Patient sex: F
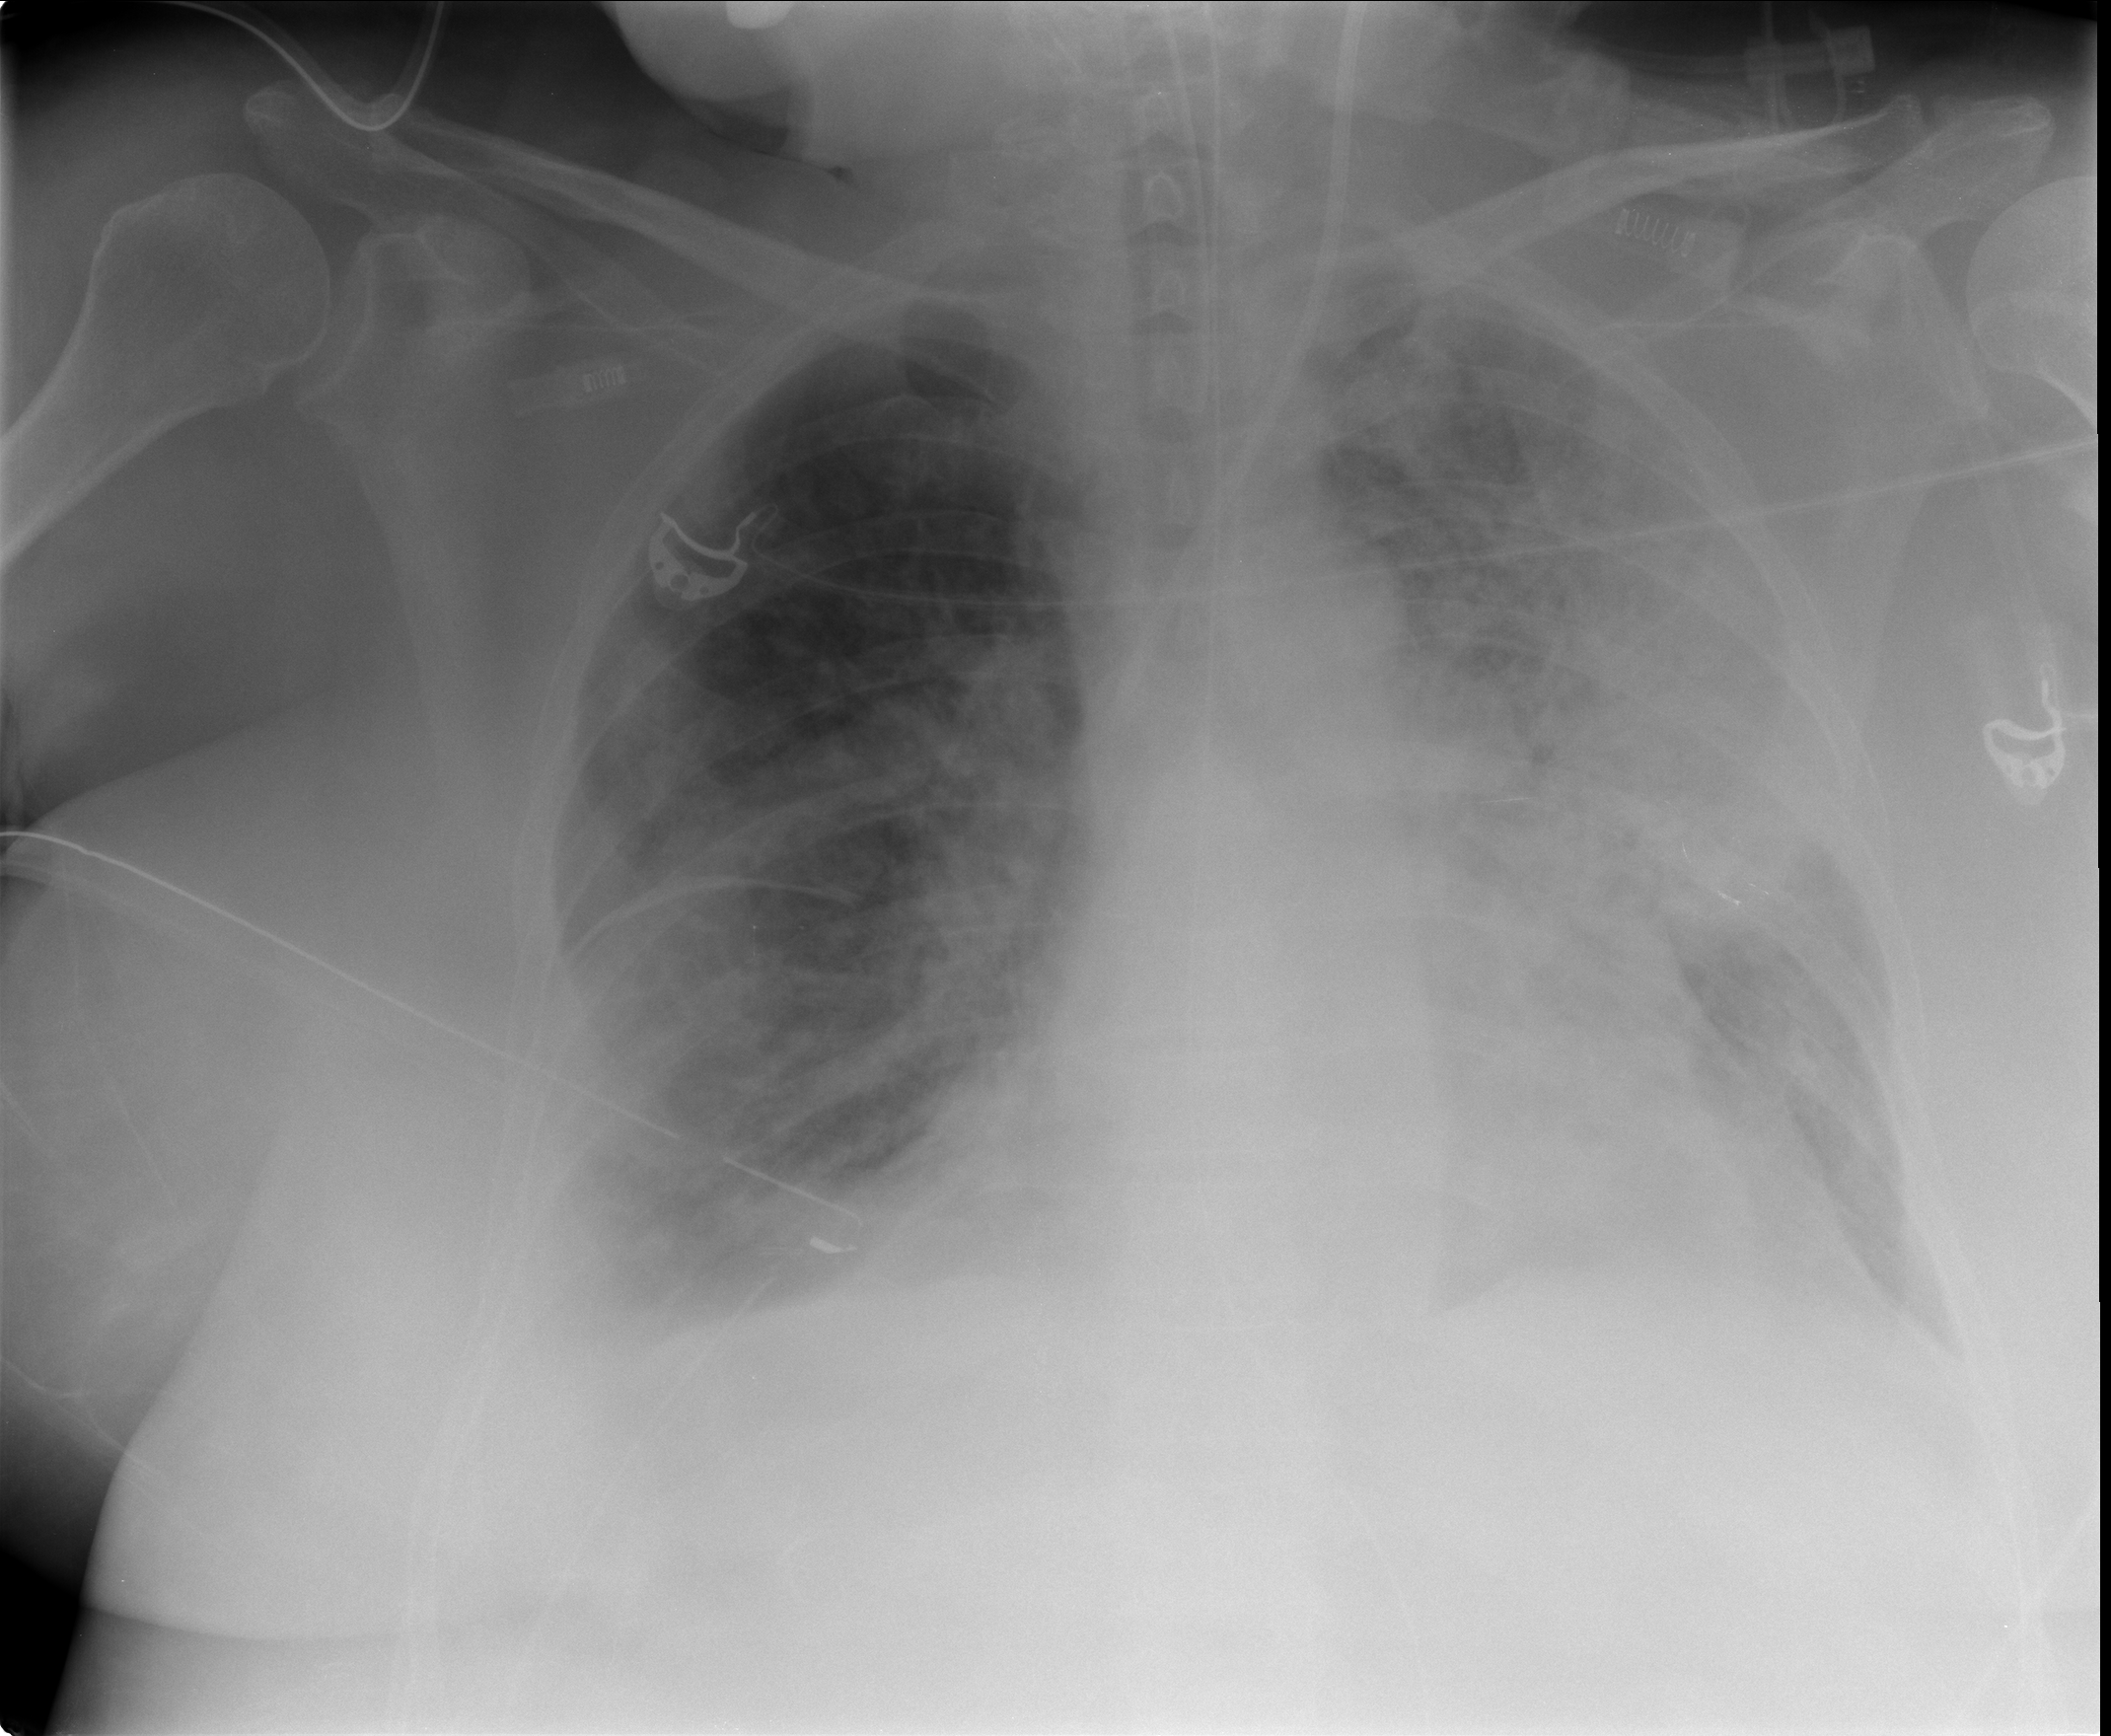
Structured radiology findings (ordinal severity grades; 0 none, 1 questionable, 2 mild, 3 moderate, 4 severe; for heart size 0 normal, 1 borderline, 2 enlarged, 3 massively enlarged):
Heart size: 2
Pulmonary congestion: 2
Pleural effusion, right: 2
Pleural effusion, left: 1
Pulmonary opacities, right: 2
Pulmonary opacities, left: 3
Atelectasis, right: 2
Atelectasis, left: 3